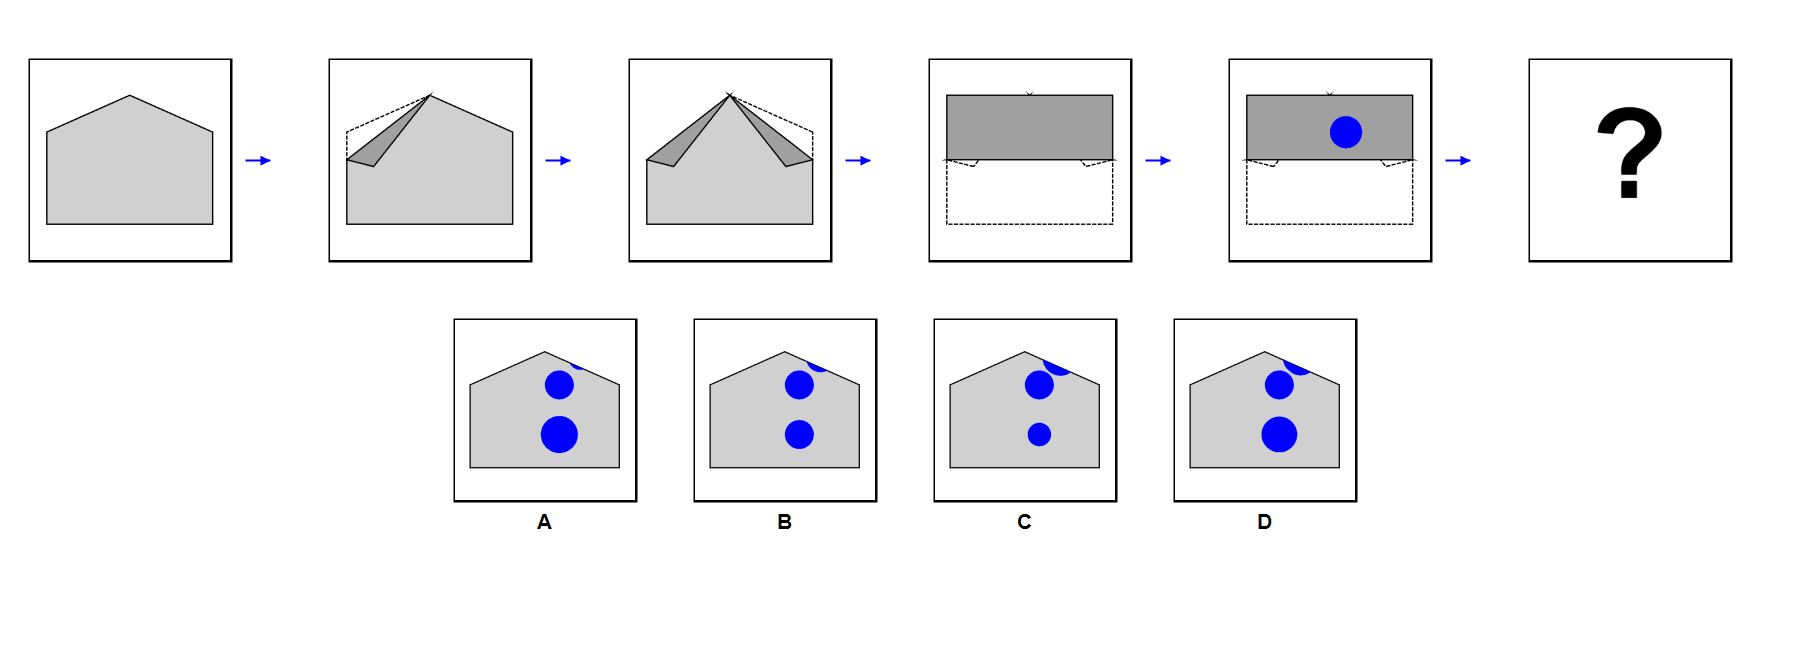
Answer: B